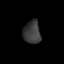
Tissue: prostate
Cell type: B cells
Senescence score: 0.6894
Nuclear area (px): 387
Mean DAPI intensity: 58.832